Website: lowes
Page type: account-selection
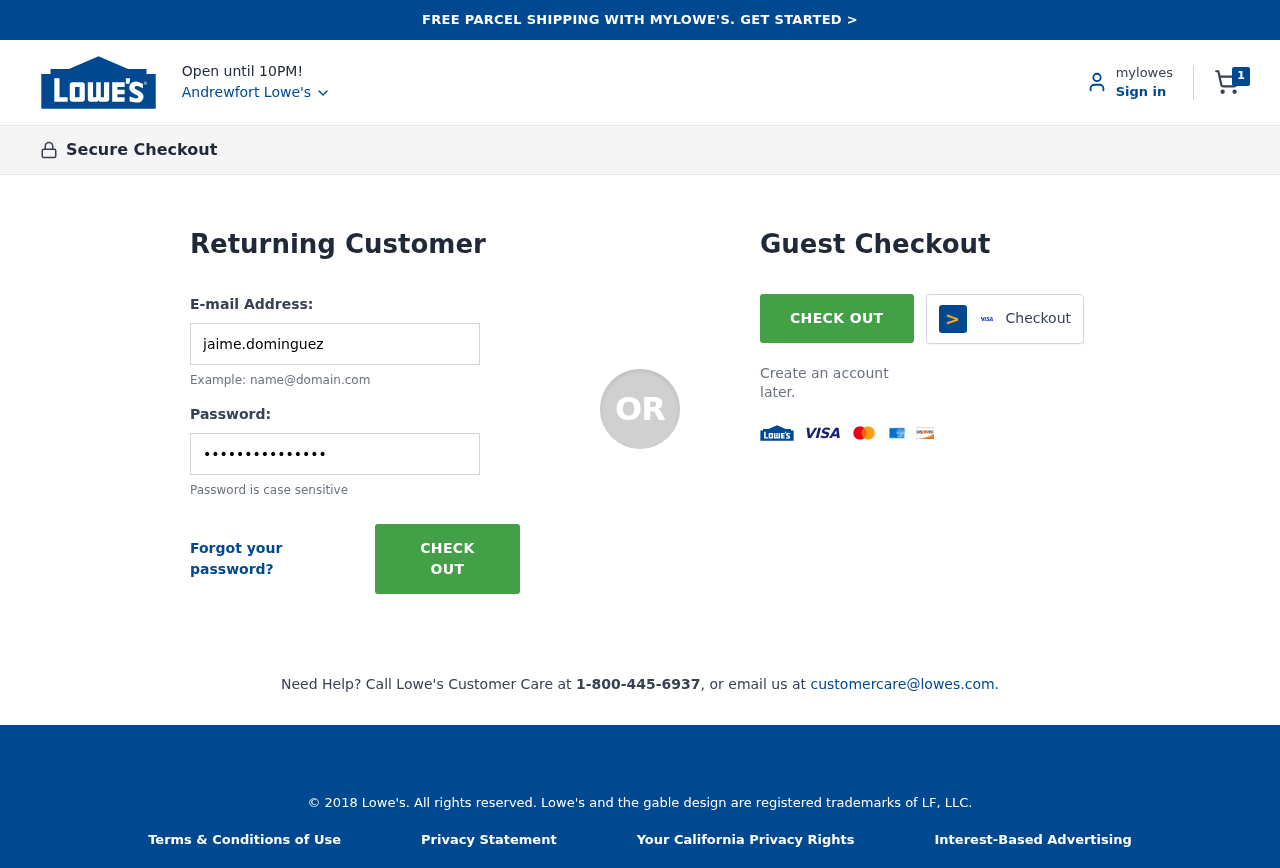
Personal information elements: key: PII_CITY
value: Andrewfort Lowe's
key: PII_LOGIN_USERNAME
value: jaime.dominguez
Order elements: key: ORDER_NUM_ITEMS
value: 1